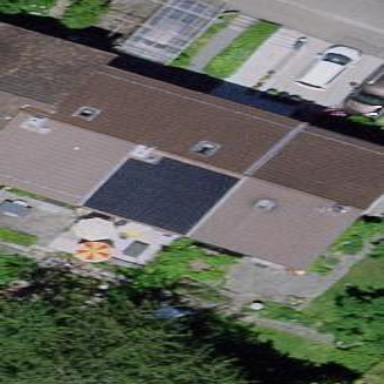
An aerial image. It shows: Residential building with gabled roof oriented across.